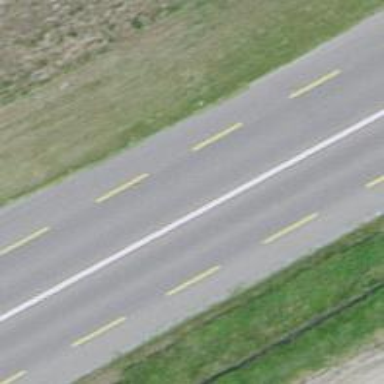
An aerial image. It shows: Primary highway with asphalt surface and designated lane for cyclists.